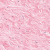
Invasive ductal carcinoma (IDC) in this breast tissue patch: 0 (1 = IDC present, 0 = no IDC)